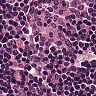
Metastatic tissue present: no